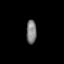
Tissue: prostate
Cell type: T cells
Senescence score: 0.2201
Nuclear area (px): 237
Mean DAPI intensity: 126.021